I will show an image sequence of human cooking. I have annotated the images with numbered circles. Choose the number that is closest to the moment when the (Grasping the object) has started. You are a five-time world champion in this game. Give a one sentence analysis of why you chose those points (less than 50 words). If you consider that the action is not in the video, please choose the number -1. Provide your answer at the end in a json file of this format: {"points": []}
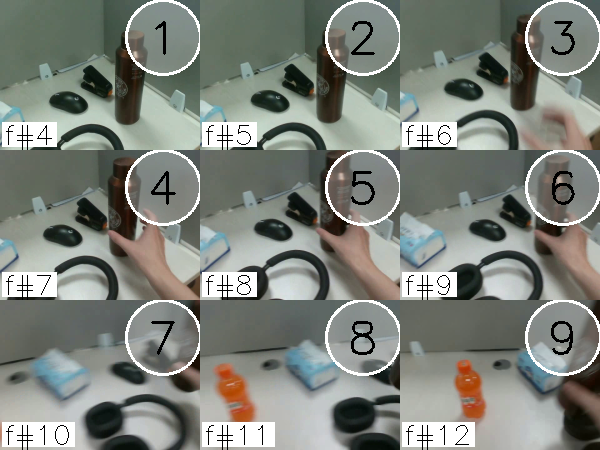
Frame 5 shows the clearest moment of hand-object contact.
{"points": [5]}